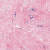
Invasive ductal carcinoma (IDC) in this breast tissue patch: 0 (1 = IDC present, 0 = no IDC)